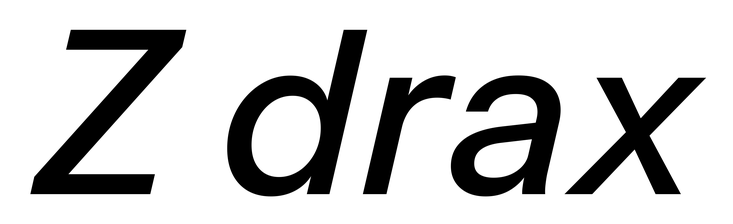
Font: InstrumentSans-Italic_Medium_Italic